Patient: sex M, age 77
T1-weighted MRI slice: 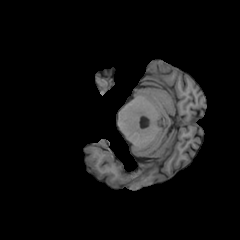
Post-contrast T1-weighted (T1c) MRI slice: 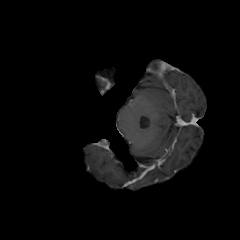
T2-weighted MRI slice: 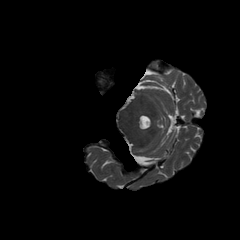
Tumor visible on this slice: no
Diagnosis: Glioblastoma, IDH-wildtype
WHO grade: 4